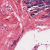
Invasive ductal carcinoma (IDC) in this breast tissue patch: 0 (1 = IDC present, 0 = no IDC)